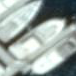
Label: civil